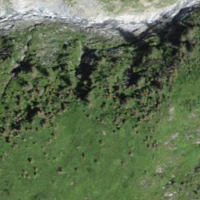
EUNIS habitat code: 26
Species observed at this site:
Milvus milvus